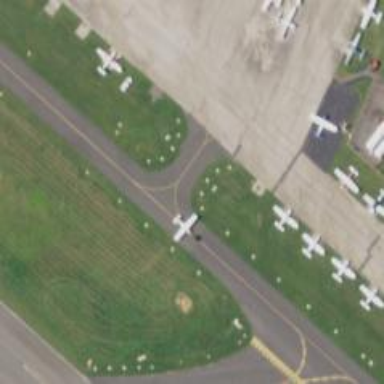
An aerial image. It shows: Image of taxiway at airport.